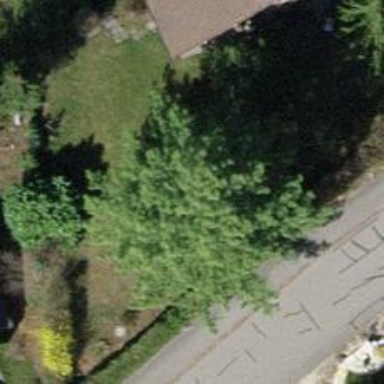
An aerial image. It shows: Urban area featuring tree as natural element.